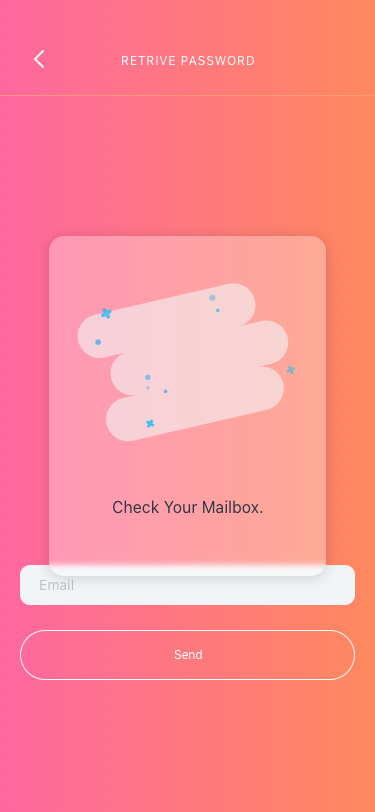
Text in this UI design:
Retrive Password
Check Your Mailbox.